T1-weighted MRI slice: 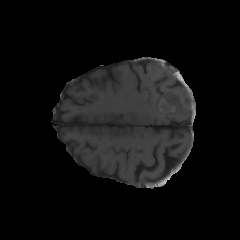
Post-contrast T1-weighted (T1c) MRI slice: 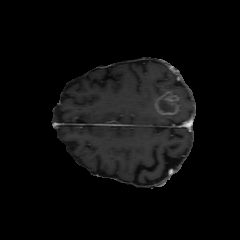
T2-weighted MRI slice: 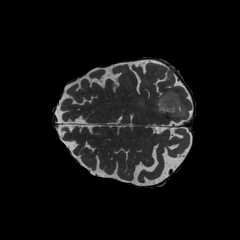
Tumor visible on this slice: yes